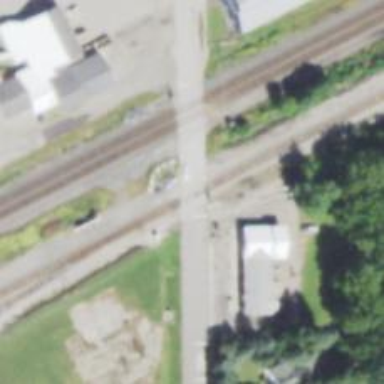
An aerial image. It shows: Level railway crossing with lights and barriers.